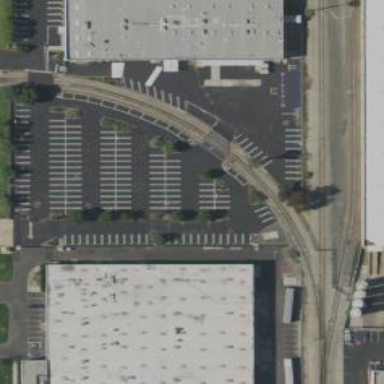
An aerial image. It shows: Rail spur service.